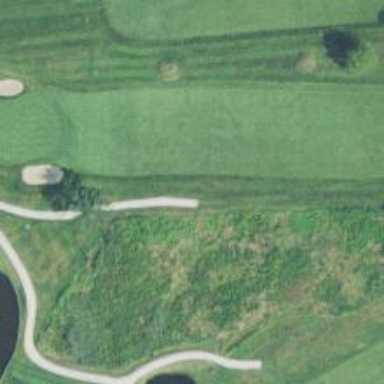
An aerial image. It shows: Pathway for golfing.